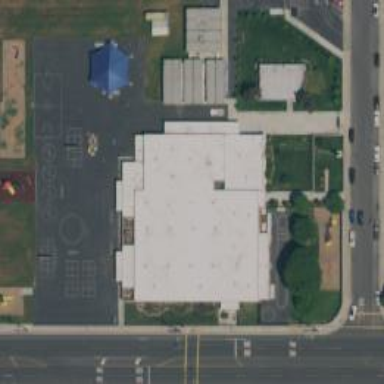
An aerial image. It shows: School building with school amenities.